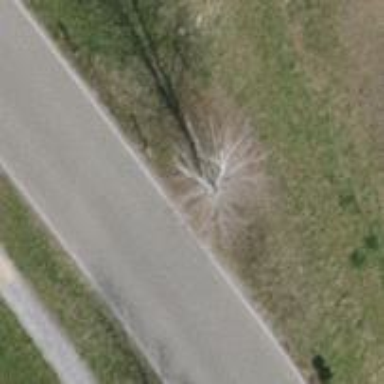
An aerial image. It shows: Urban area featuring tree as natural element.